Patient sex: M
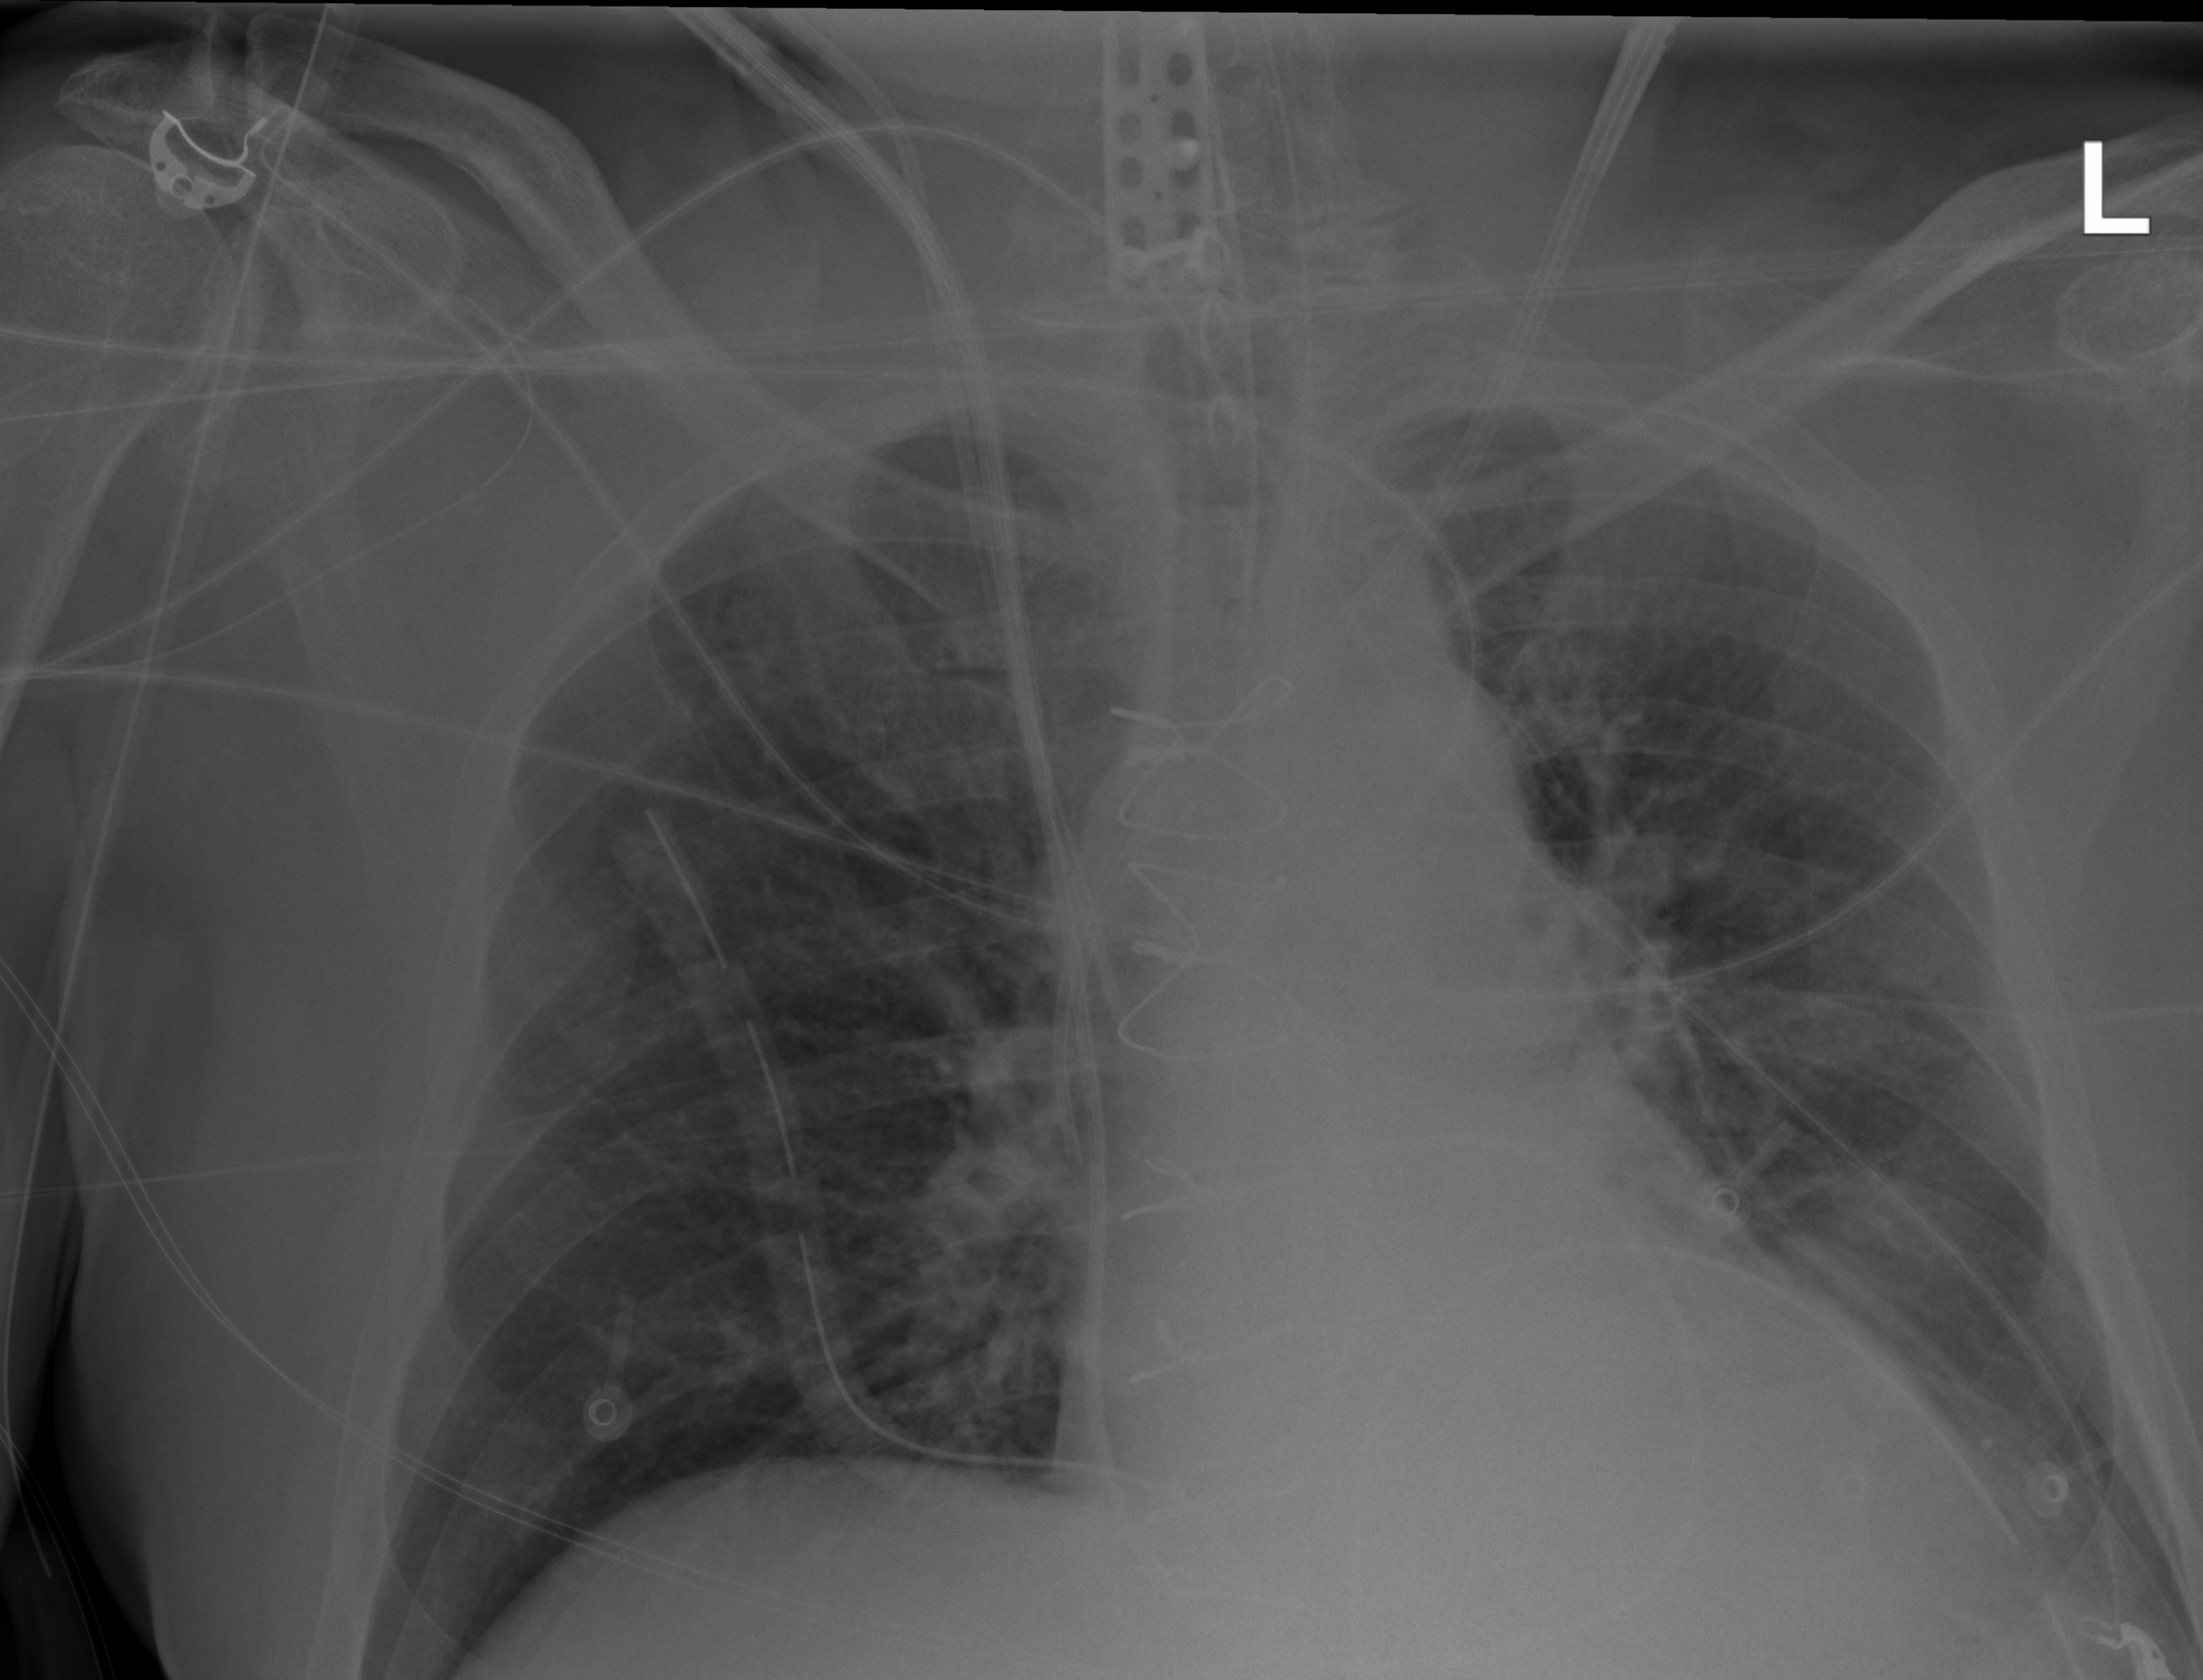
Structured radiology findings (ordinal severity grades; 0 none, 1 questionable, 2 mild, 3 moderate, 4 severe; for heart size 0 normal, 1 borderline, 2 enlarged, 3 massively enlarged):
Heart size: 1
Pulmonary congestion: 0
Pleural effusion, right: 0
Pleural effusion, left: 0
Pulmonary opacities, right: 0
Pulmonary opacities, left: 0
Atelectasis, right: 2
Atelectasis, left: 2